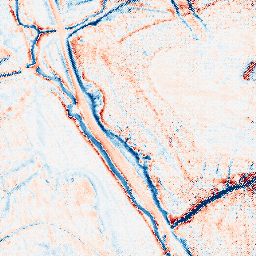
Category: edge_preserving
Decomposition family: anisotropic_diffusion
Decomposition parameters: iterations: 50
kappa: 10
gamma: 0.1
Upsampling method: regularized
Upsampling parameters: scale: 4
lambda_reg: 0.1
Upsampling scale: 4